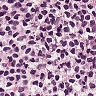
Metastatic tissue present: yes